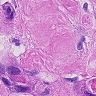
Metastatic tissue present: yes